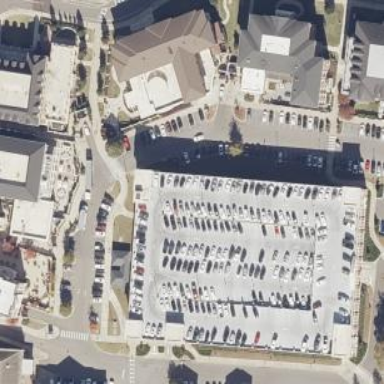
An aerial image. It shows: Multi-storey parking building.